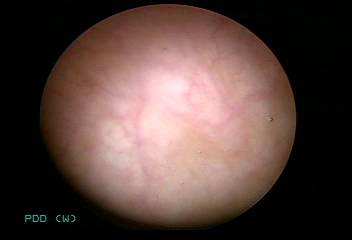
Modality: WLC
Class: Normal mucosa
Bladder cancer association: No